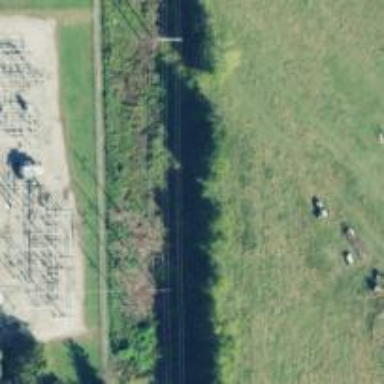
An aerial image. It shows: Power pole.